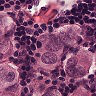
Metastatic tissue present: yes